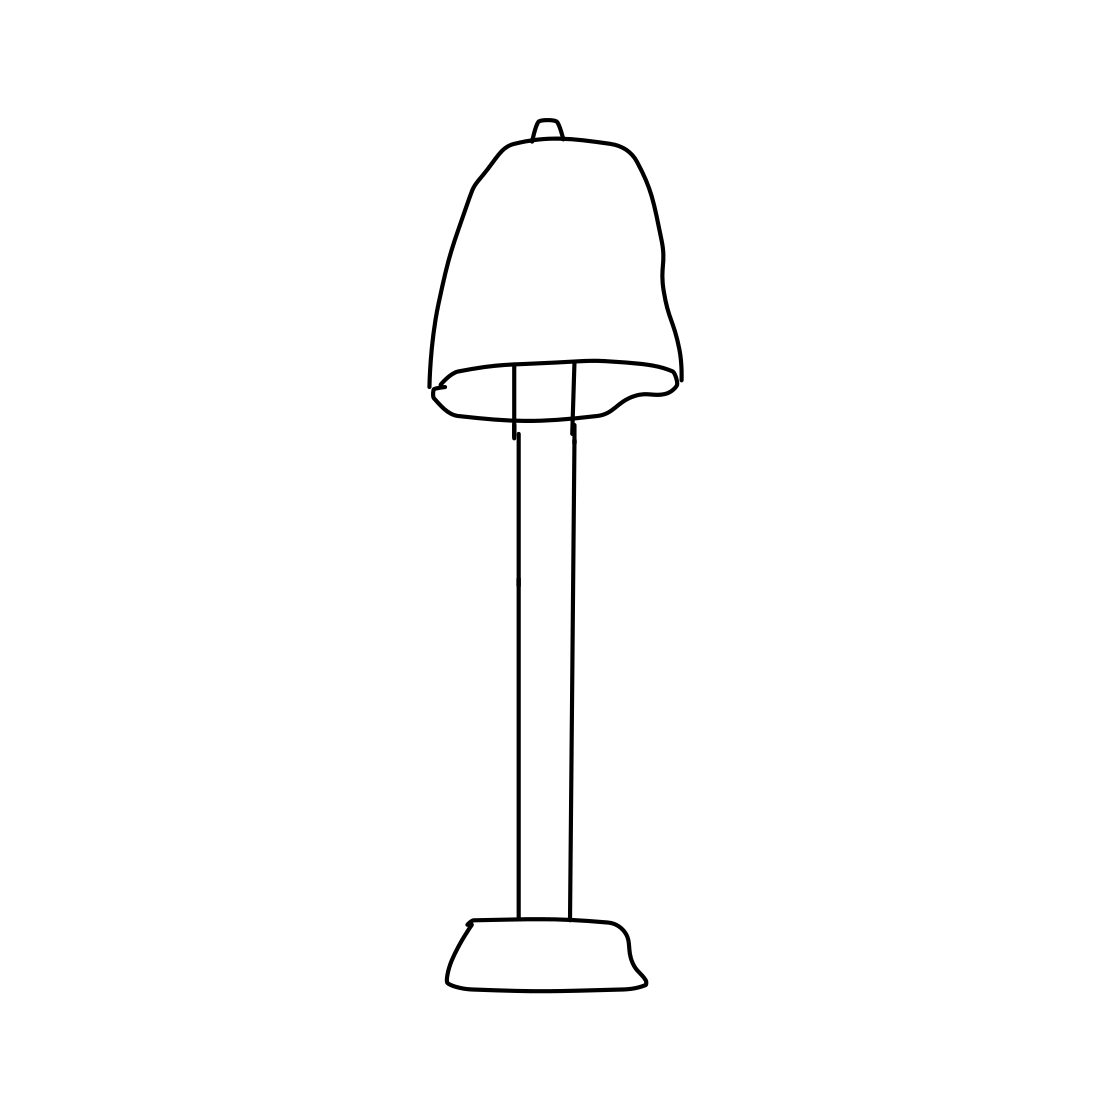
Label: floor lamp